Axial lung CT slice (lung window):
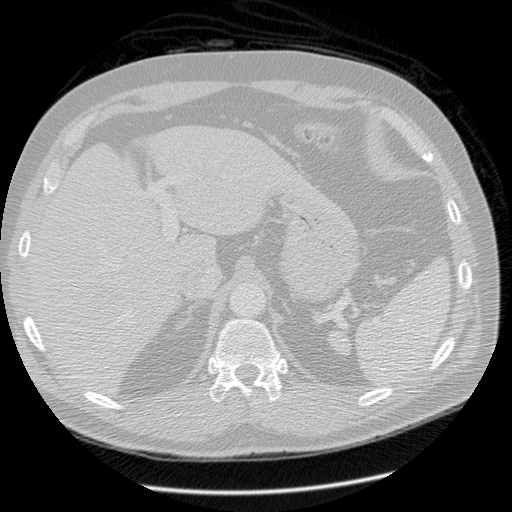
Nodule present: no